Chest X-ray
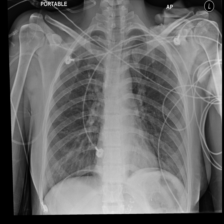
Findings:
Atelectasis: negative
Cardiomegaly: negative
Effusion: negative
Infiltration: negative
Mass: negative
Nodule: negative
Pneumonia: negative
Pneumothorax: negative
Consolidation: negative
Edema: negative
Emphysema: negative
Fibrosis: negative
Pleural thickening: negative
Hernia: negative